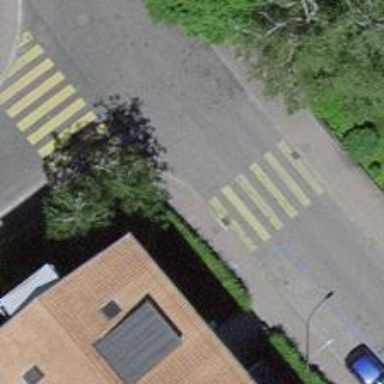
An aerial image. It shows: Kerb serving as barrier.